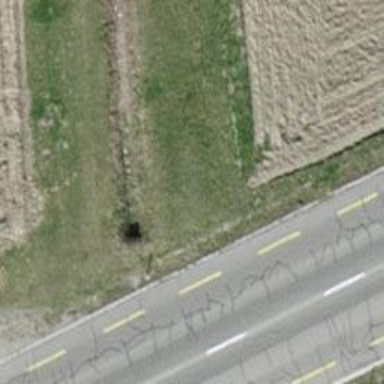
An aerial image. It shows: Culvert tunnel.